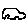
Label: car